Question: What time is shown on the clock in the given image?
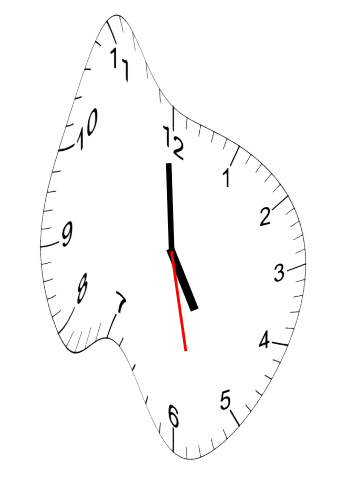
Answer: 04:59:28